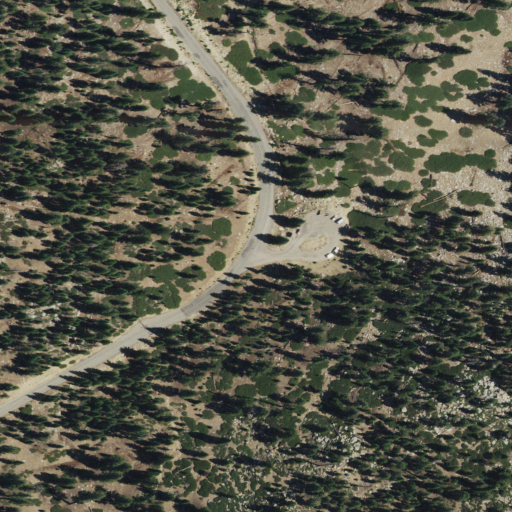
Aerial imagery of gap in California named Sherman Pass containing shrub and evergreen forest